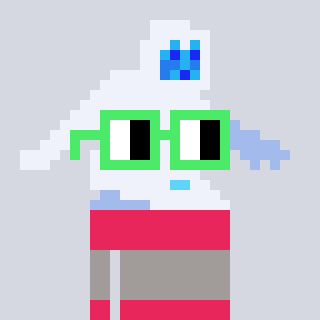
a pixel art character with square light green glasses, a yeti-shaped head and a redpinkish-colored body on a cool background